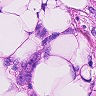
Metastatic tissue present: yes